Field crop: maize
Growth stage: 2
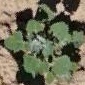
Species: chenopodium